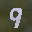
Label: 9